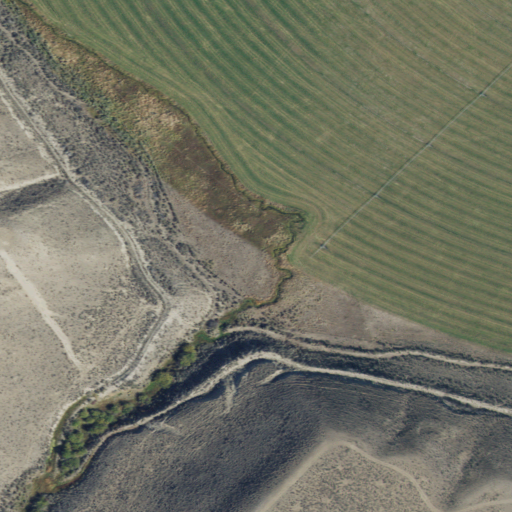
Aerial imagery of valley in Idaho named Berg-Green Gulch containing shrub, cultivated crops, and pasture